Question: The classes would be plain objects, pojos in java, what would be the UML relation between them, or there would not be any, but they would be related to other classes that used them?.

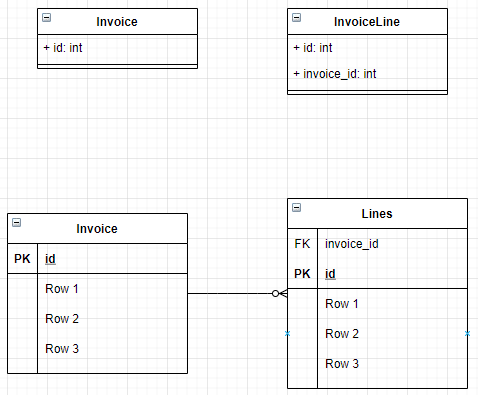
Answer: The 'invoice_id' foreign key means that there is a structural relation between 'Invoice' and 'InvoiceLine' . You would therefore represent it as an association in the class diagram. Multiplicity would be by deduction '1' on 'Invoice' side '0..*' on 'InvoiceLine' side.
The technique is a classic of ORM called "<URL>" by some authors. Use of soft identifiers rather than object references is also quite common, especially in complex real-life domains, to avoid having to load all the related objects when you fetch just one from the DB.
You may use the '{id}' modifier to document primary keys:
> A Property may be marked (...) as being (part of) the identifier (if any) for Classifiers of which it is a member. The interpretation of this is left open but this could be mapped to implementations such as primary keys for relational database tables or ID attributes in XML. -UML 2.5.1 specifications